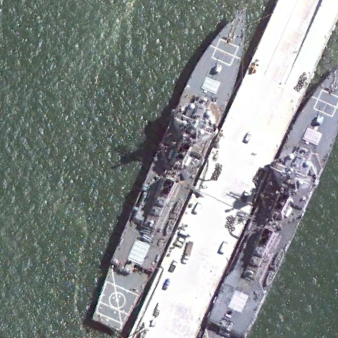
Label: destroyer